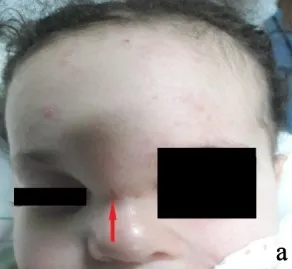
Frontal . Facial image of the face. Showing the mass, and ,the fistula's orifice indicated by the arrow.
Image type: medical_photograph (skin_photograph)